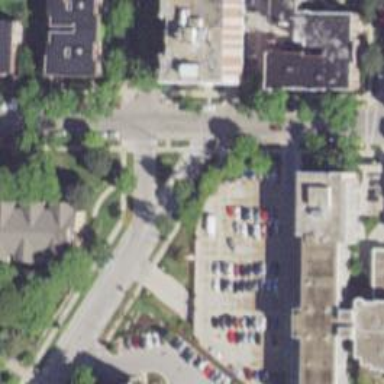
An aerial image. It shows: Footway that serves as traffic island.